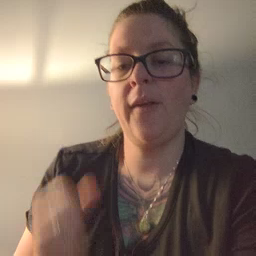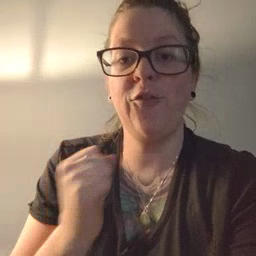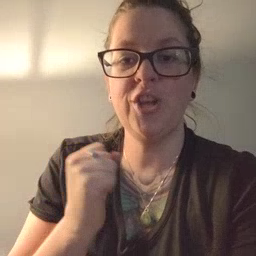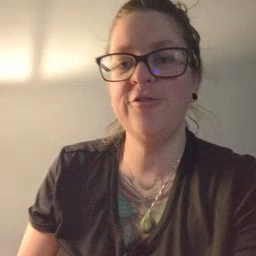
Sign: refrigerator